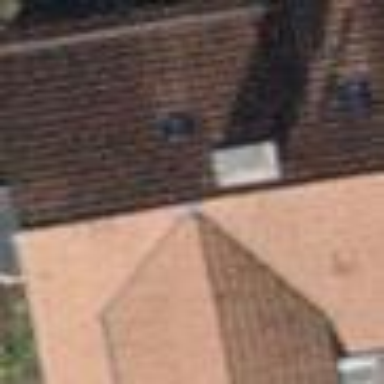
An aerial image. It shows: Gabled roof house.